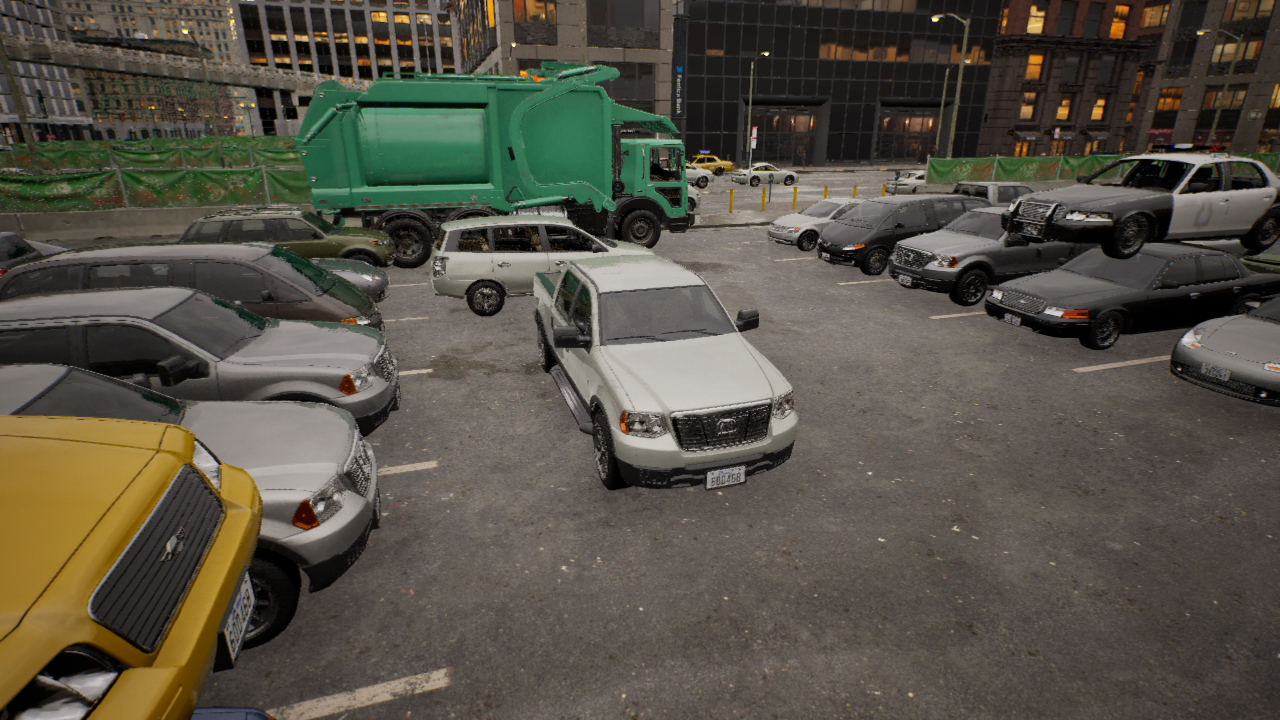
Venue: arterial
Lighting: golden hour
Vehicle rig: pickup